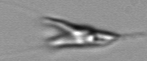
Label: Chrysochromulina_lanceolata